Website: crate-barrel
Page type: billing-address
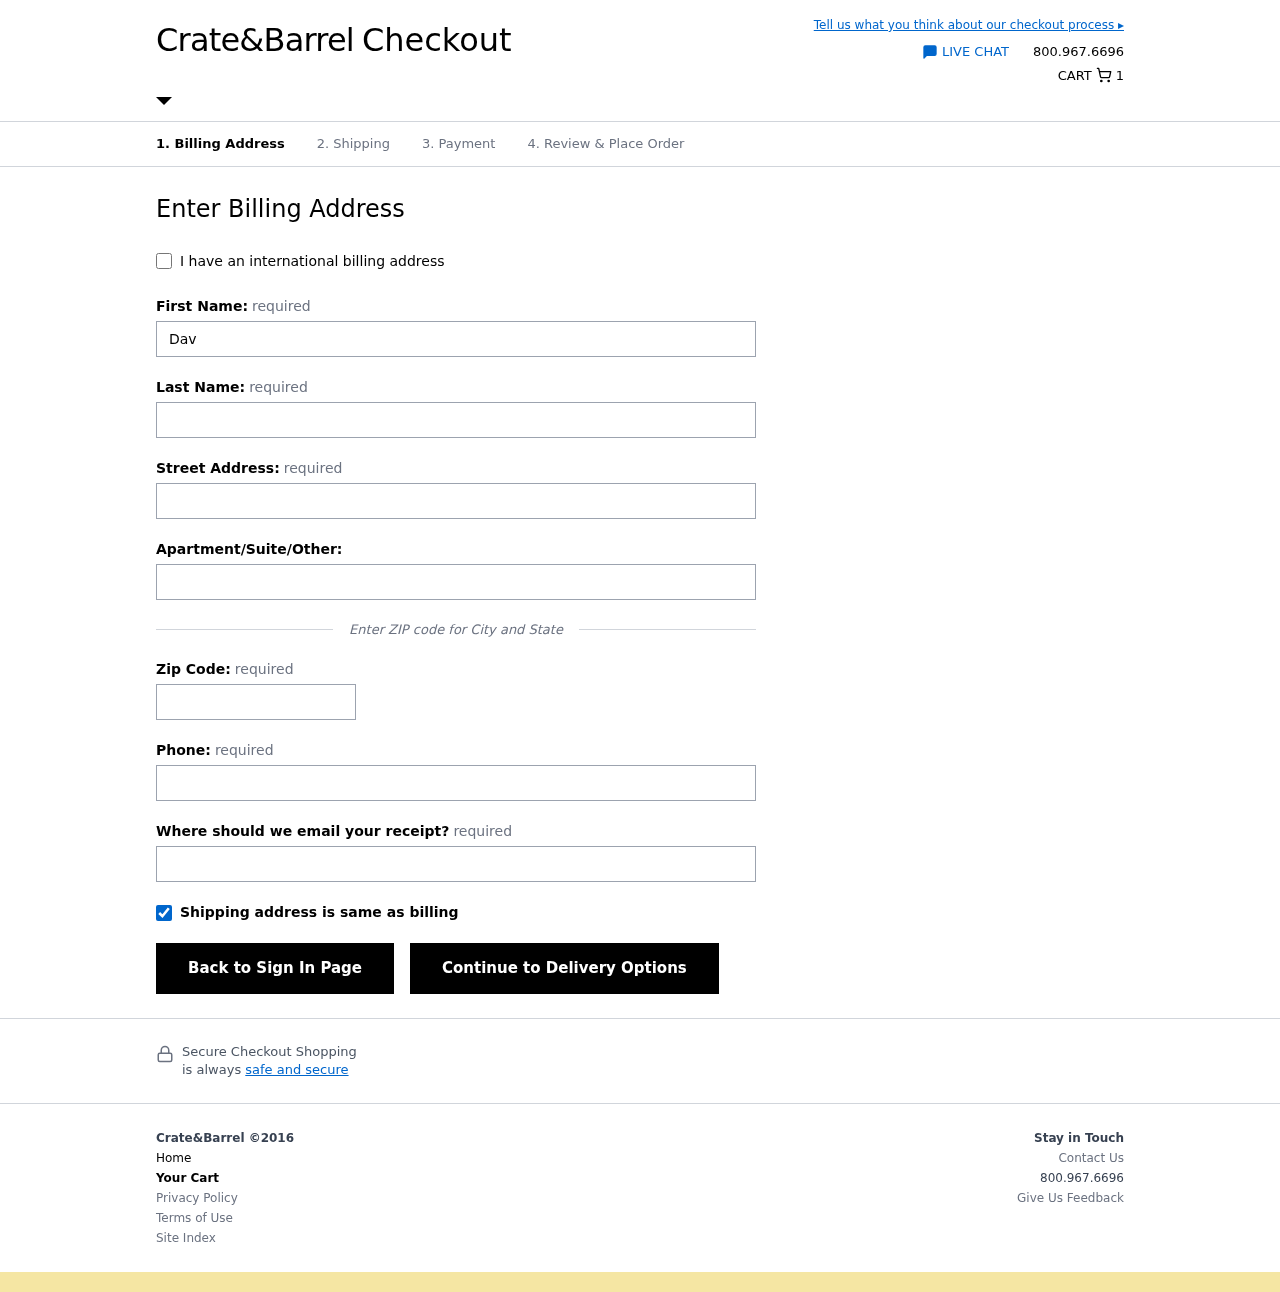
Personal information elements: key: PII_EMAIL
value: davidharris@hotmail.com
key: PII_FIRSTNAME
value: David
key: PII_LASTNAME
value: Harris
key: PII_PHONE
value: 5072593866
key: PII_POSTCODE
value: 06375
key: PII_STREET
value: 846 Patterson Green Suite 940
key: PII_STREET2
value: Suite 215
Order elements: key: ORDER_NUM_ITEMS
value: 1